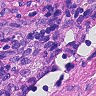
Metastatic tissue present: no